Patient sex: M
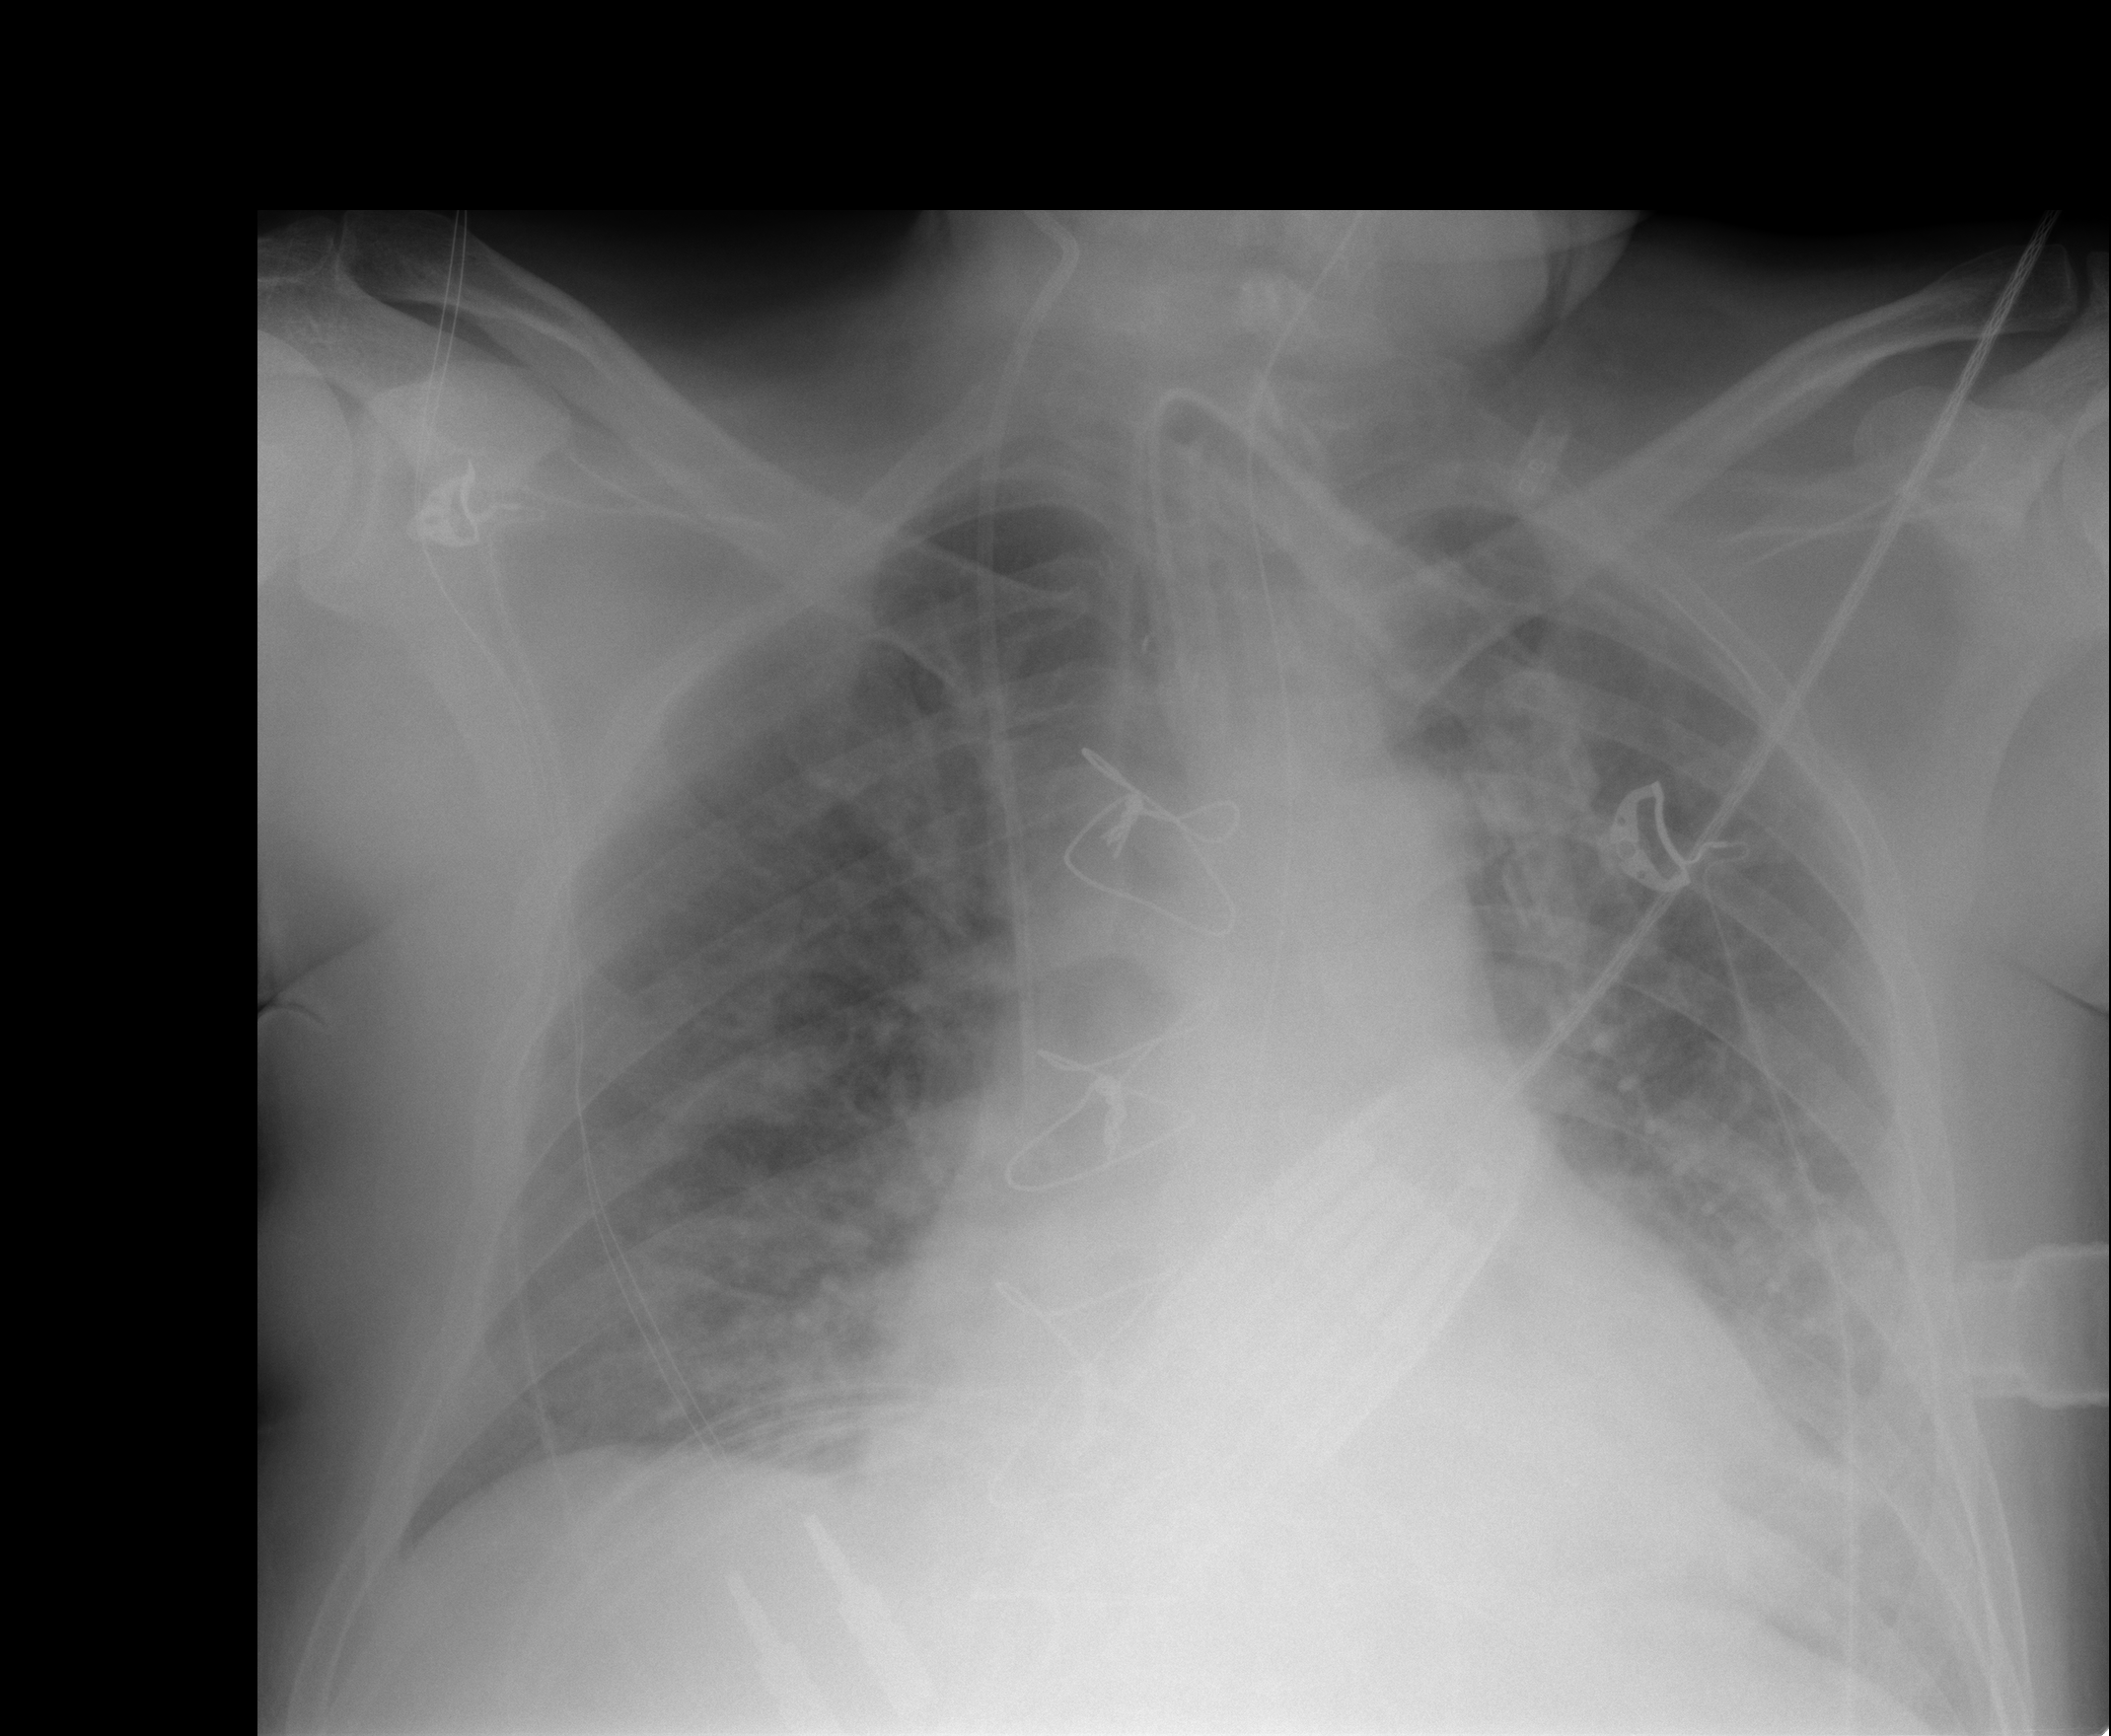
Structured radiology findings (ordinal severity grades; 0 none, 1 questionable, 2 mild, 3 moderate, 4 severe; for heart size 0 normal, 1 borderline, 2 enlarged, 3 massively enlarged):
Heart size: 2
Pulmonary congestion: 2
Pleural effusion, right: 0
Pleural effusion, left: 2
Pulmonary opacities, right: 2
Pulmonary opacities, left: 2
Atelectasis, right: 0
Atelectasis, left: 2